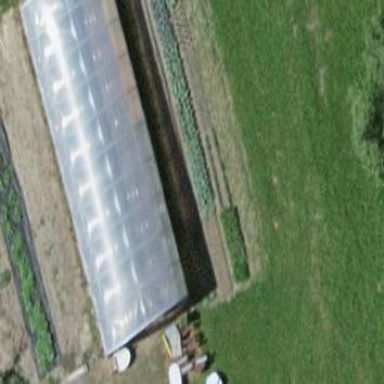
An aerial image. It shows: Greenhouse.